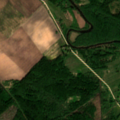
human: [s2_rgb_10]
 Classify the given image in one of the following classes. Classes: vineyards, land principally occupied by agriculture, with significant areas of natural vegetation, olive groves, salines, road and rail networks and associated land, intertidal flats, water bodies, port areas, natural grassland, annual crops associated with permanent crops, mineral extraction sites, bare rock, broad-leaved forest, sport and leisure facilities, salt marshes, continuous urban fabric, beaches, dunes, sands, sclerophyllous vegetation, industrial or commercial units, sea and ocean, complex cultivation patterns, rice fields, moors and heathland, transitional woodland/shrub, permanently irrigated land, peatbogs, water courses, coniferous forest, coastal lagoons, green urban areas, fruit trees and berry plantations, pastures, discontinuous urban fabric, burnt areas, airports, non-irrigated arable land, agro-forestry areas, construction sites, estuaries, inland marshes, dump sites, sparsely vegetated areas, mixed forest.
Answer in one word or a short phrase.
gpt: non-irrigated arable land, land principally occupied by agriculture, with significant areas of natural vegetation, broad-leaved forest